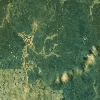
Label: land